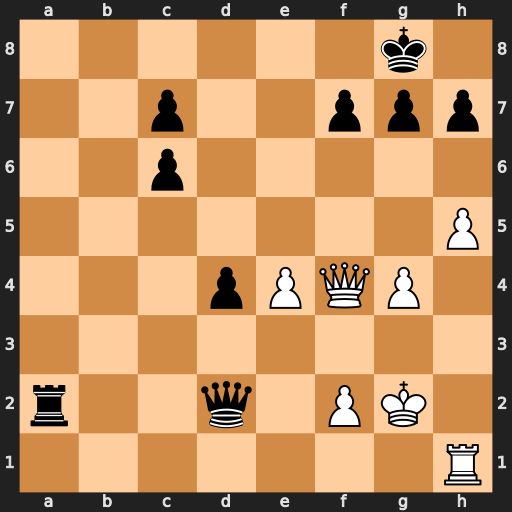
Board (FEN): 6k1/2p2ppp/2p5/7P/3pPQP1/8/r2q1PK1/7R
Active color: w
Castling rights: -
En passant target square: -
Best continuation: Rb1 Qxf2+ Qxf2